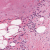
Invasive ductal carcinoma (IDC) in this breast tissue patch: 0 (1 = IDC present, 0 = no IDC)